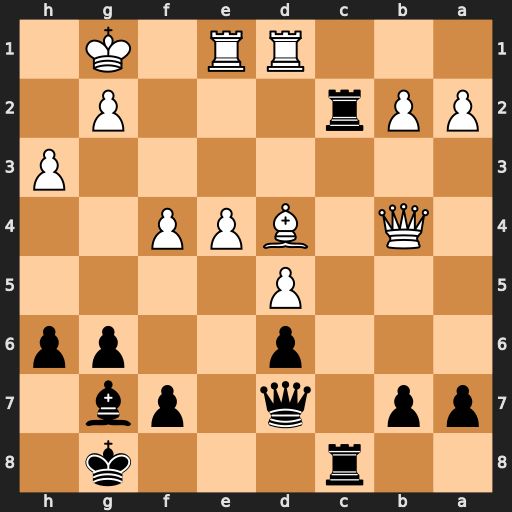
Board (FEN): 2r3k1/pp1q1pb1/3p2pp/3P4/1Q1BPP2/7P/PPr3P1/3RR1K1
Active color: b
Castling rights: -
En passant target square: -
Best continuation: R2c4 Qxc4 Rxc4 Bxg7 Kxg7